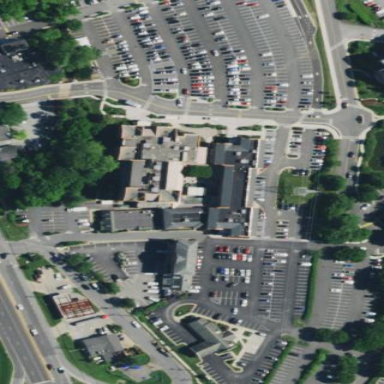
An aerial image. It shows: Commercial building.